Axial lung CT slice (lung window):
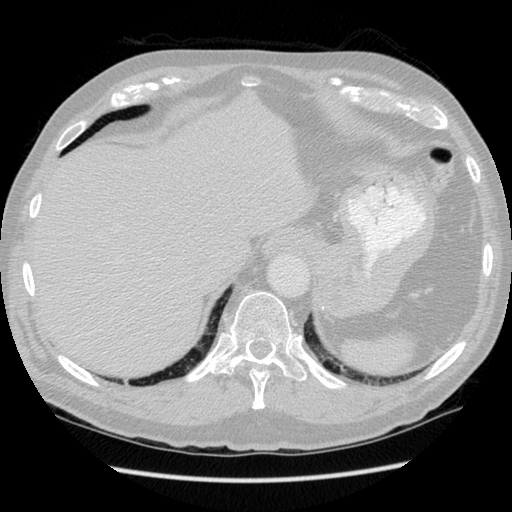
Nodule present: no